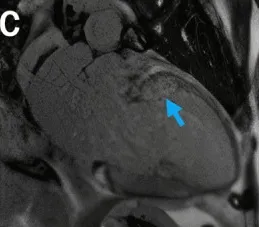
Cardiovascular magnetic resonance imaging with inversion recovery sequence using long inversion time showed area of no contrast uptake at the basal anterior and anterolateral wall.
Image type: radiology (mri)